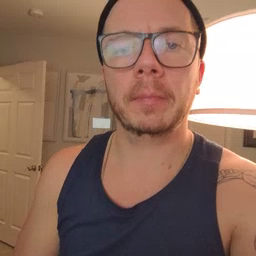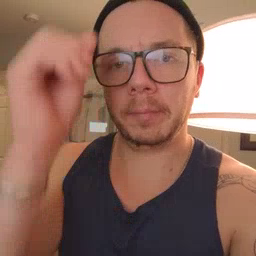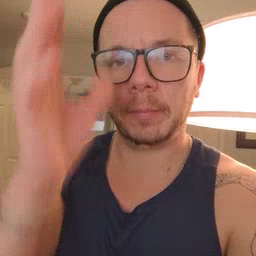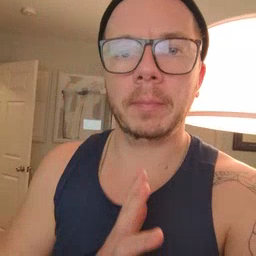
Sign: man